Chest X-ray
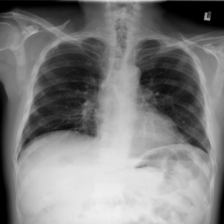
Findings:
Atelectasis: negative
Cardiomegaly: negative
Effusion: negative
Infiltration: negative
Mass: negative
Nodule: negative
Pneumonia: negative
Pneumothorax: negative
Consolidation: negative
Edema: negative
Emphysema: negative
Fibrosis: negative
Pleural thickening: negative
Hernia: negative